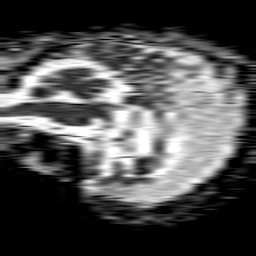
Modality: ADC
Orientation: sagittal
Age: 78
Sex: female
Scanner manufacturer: philips
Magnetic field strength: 1.5 T
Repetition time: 4.6 s
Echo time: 0.08631 s